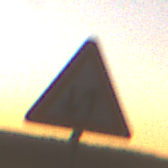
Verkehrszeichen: Gegenverkehr
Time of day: SunriseSunset
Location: Outdoor (Nature)
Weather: PartlyCloudy
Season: NotSpecified
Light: Natural